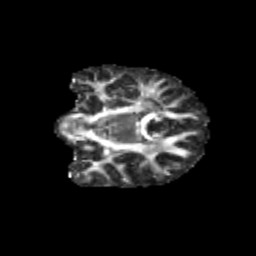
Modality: FA
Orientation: coronal
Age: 11
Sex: female
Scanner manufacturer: siemens
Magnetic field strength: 3 T
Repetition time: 3.8 s
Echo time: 0.07 s